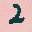
Label: 2